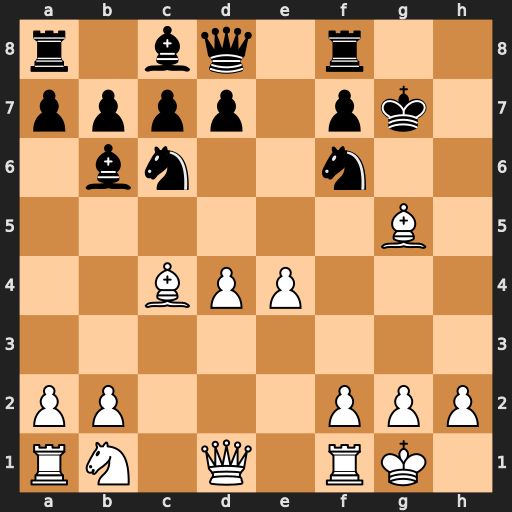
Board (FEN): r1bq1r2/pppp1pk1/1bn2n2/6B1/2BPP3/8/PP3PPP/RN1Q1RK1
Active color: w
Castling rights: -
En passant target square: -
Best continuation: e5 Nh7 Bxd8